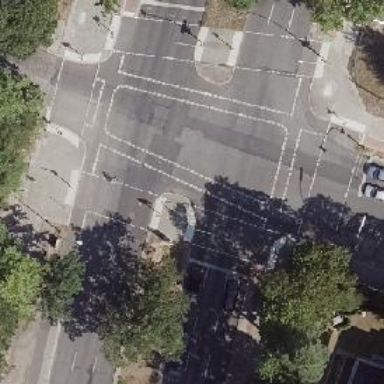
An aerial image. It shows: Road crossing with traffic signals.